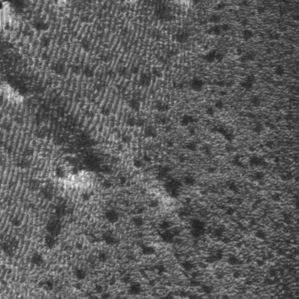
Label: frost